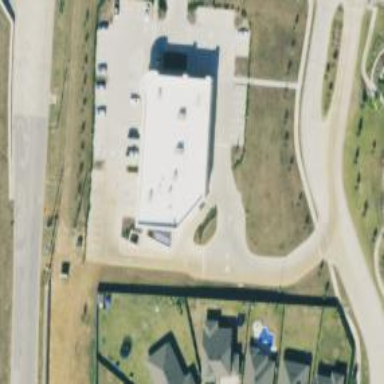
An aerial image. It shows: Pharmacy providing healthcare services.